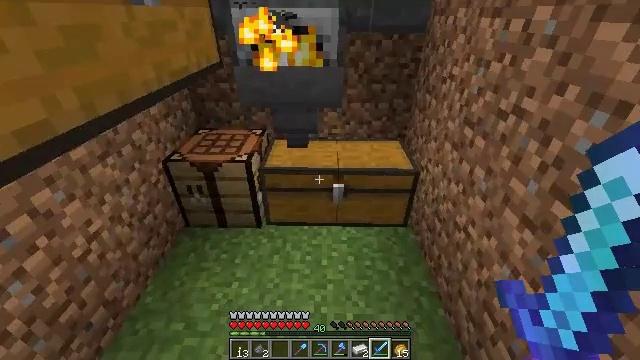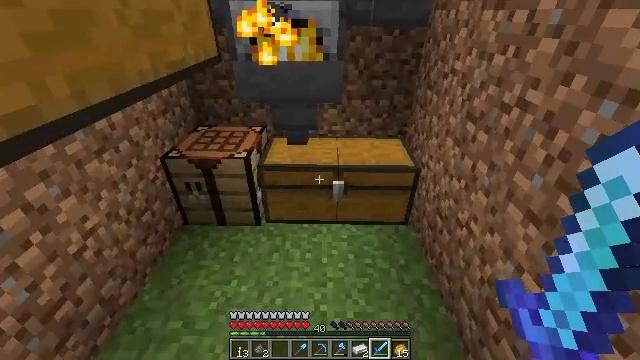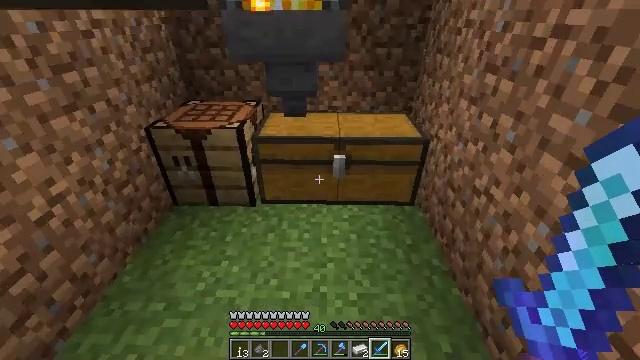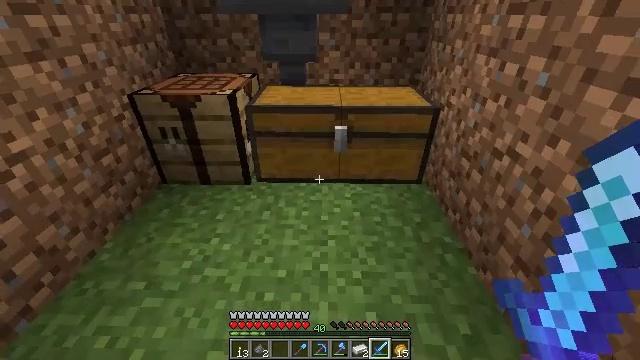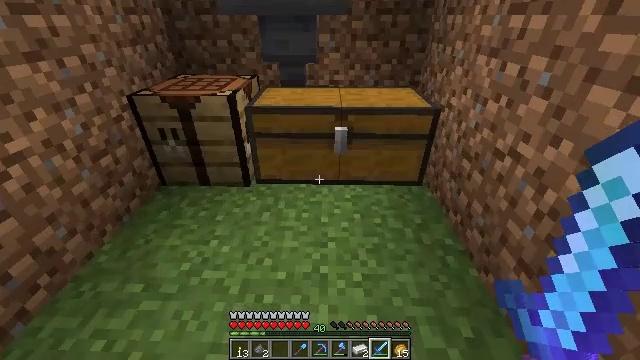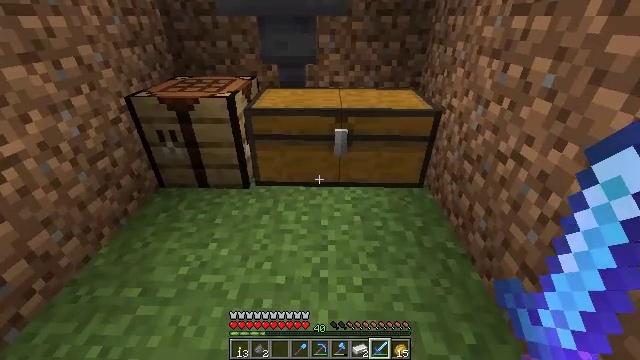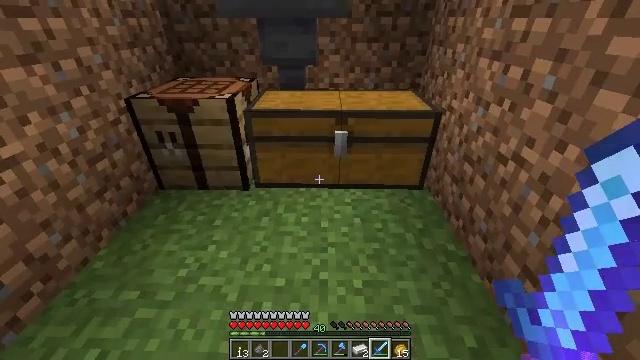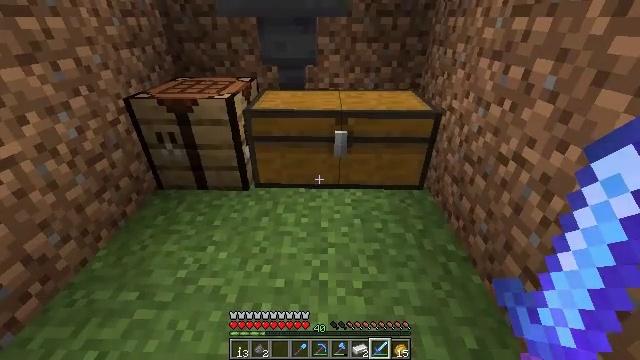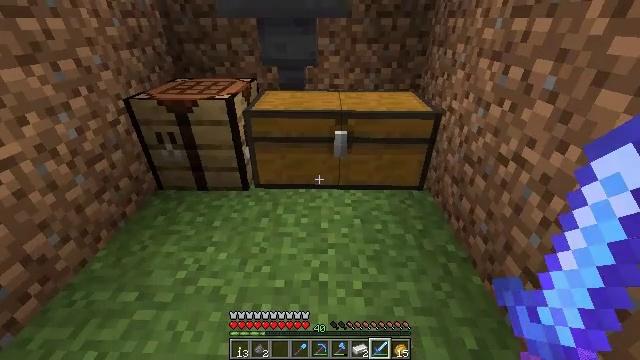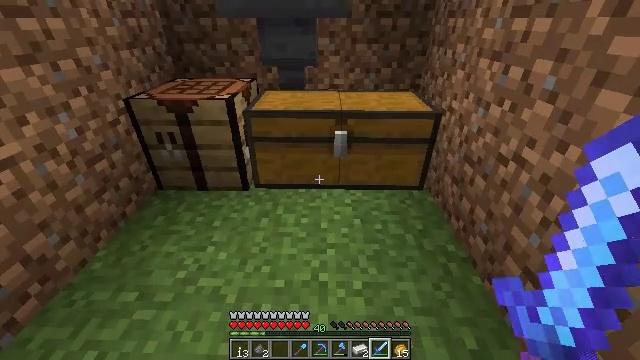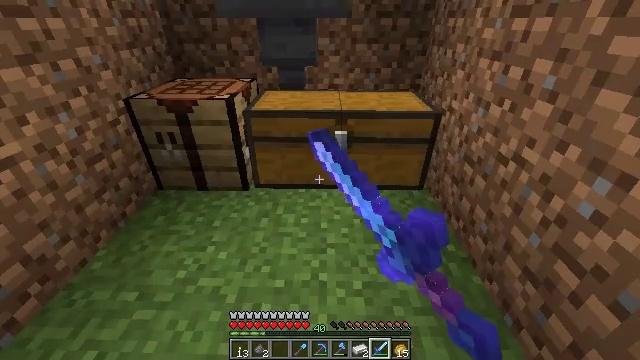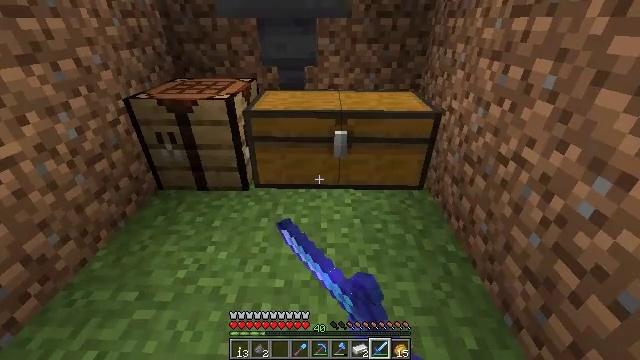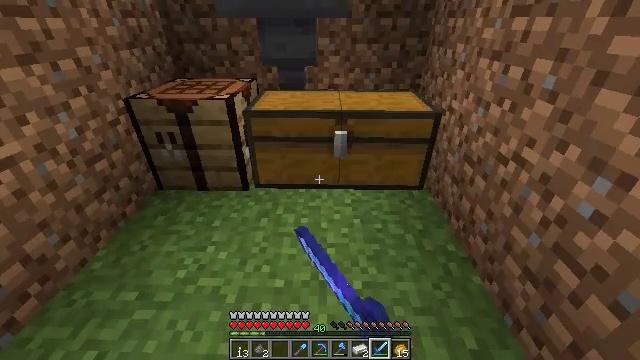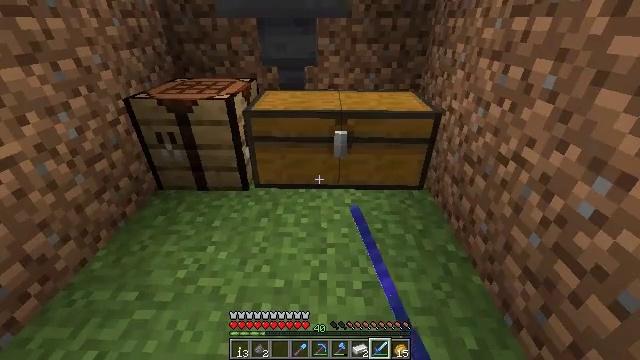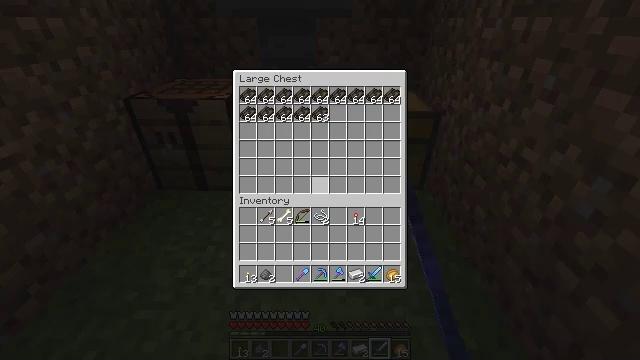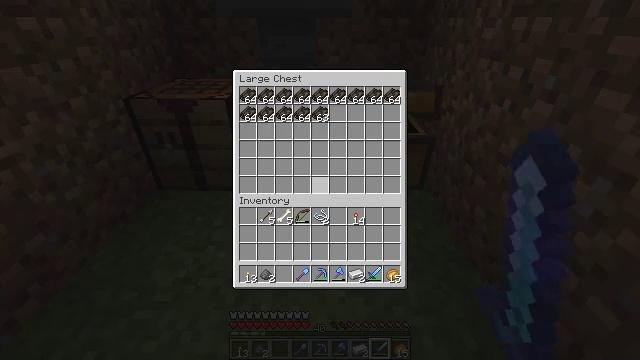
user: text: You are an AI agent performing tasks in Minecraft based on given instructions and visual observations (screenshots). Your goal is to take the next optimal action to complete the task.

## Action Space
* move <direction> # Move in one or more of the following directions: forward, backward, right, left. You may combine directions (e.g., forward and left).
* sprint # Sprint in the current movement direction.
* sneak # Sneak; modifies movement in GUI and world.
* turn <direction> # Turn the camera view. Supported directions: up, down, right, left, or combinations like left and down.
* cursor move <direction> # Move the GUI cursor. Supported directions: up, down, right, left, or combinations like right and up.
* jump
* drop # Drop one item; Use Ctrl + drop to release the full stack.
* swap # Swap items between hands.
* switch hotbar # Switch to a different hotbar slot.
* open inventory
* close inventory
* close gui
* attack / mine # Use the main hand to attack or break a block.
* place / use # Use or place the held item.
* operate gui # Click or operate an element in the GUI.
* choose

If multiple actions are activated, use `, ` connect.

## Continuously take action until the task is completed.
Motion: motion action
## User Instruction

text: Create a dried kelp block using dried kelp.
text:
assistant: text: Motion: no_op
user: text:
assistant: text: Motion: no_op
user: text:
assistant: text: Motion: no_op
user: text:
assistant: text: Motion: no_op
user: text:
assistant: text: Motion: no_op
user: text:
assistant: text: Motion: no_op
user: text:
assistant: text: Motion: no_op
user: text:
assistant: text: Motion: no_op
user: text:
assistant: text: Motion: use / place
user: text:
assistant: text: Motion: use / place
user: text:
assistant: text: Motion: use / place
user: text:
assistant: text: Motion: use / place
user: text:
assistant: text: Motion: no_op
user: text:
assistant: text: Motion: open gui
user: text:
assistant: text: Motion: no_op
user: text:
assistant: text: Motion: no_op
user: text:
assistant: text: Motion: no_op
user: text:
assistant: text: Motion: no_op
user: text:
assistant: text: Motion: no_op
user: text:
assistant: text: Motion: no_op
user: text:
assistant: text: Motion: no_op
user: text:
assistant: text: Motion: no_op
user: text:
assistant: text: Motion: no_op
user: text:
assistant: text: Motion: no_op
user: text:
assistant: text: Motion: no_op
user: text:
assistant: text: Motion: no_op
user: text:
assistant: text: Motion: no_op
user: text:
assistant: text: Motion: no_op
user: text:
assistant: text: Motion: no_op
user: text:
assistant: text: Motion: no_op